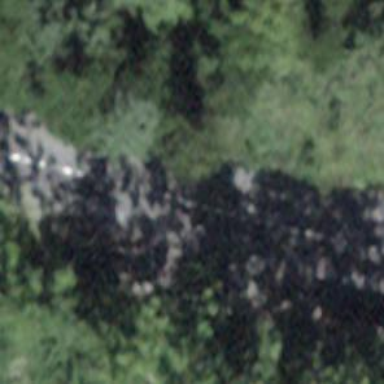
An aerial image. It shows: Unclassified road with asphalt surface. The track type is grade 1.